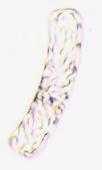
Label: Cerataulina_Guinardia_Dactyliosen